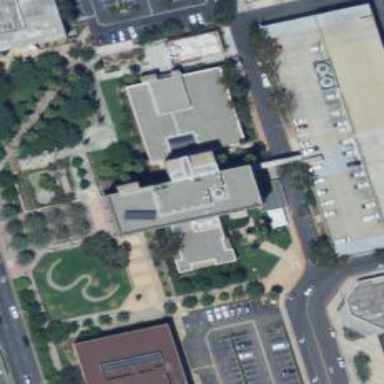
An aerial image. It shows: Government building.